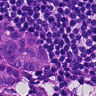
Metastatic tissue present: yes